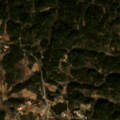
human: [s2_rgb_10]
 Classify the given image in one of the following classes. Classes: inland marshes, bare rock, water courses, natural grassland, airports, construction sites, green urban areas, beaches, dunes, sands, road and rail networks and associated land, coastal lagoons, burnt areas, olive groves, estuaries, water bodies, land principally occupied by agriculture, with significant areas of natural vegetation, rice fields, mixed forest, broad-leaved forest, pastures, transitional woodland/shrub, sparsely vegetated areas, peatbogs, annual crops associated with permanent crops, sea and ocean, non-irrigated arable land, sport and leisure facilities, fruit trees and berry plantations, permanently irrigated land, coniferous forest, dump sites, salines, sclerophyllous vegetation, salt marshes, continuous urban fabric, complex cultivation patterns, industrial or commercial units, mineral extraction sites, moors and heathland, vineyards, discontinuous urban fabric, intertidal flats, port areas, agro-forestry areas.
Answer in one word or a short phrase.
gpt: non-irrigated arable land, annual crops associated with permanent crops, land principally occupied by agriculture, with significant areas of natural vegetation, coniferous forest